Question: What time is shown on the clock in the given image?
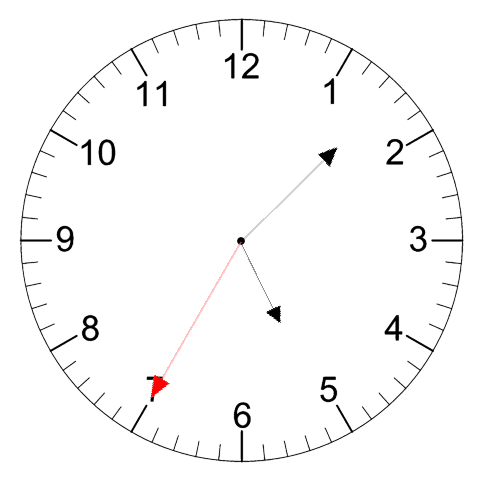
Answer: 05:07:35